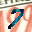
Label: 7